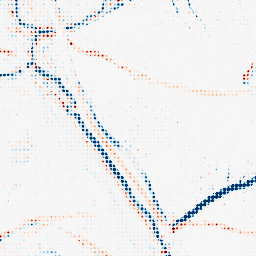
Category: morphological
Decomposition family: morphological_ellipse
Decomposition parameters: operation: average
width: 10
height: 5
Upsampling method: sinc_hamming
Upsampling parameters: scale: 8
kernel_size: 4
Upsampling scale: 8